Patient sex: M
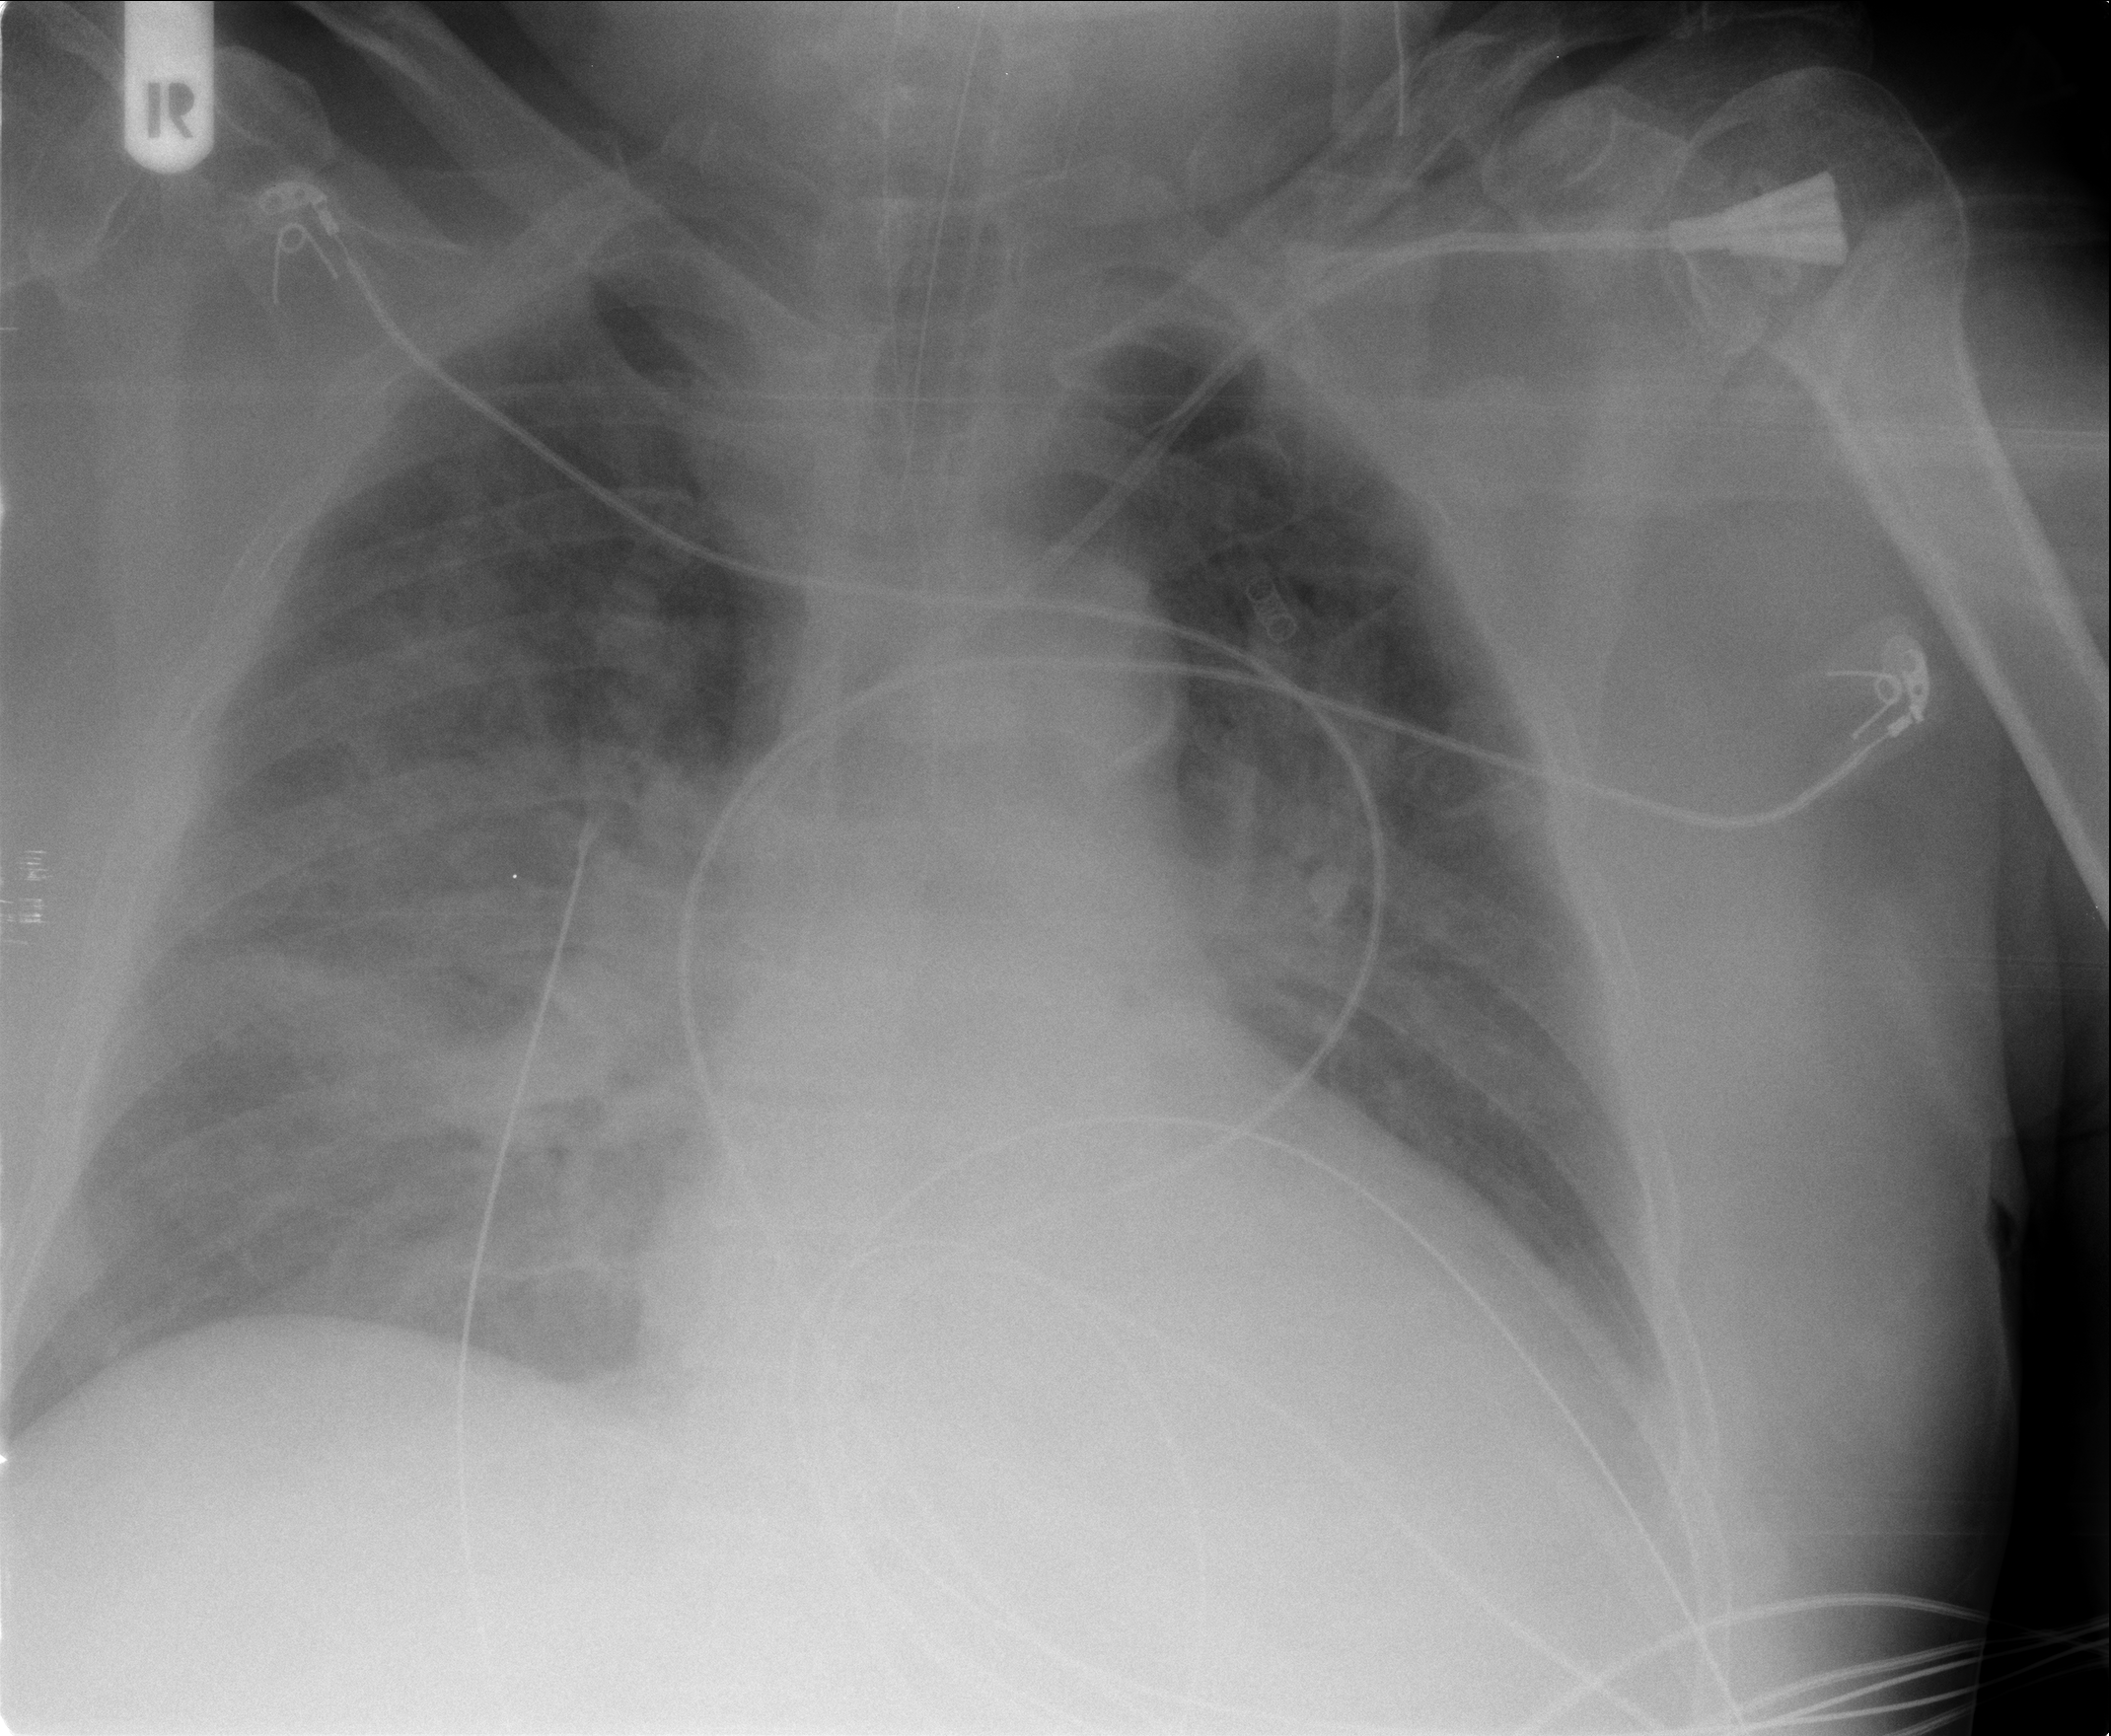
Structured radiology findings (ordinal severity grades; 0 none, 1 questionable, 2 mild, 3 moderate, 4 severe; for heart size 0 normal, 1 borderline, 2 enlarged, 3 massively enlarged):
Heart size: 2
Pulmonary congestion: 2
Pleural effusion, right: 0
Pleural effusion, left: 0
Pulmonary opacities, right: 2
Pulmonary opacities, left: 1
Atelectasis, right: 2
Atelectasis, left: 2